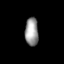
Tissue: lung
Cell type: Epithelial cells
Senescence score: 0.5651
Nuclear area (px): 371
Mean DAPI intensity: 152.135